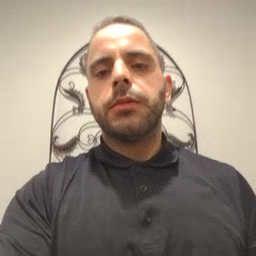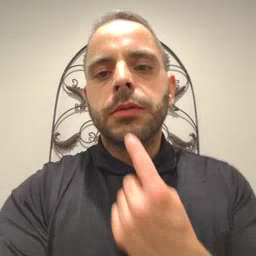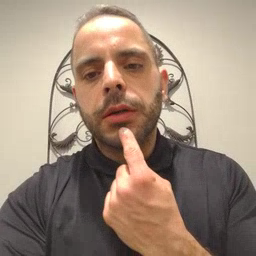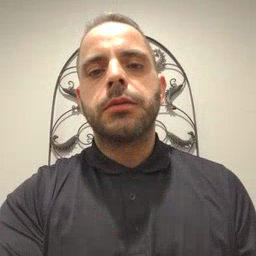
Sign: say